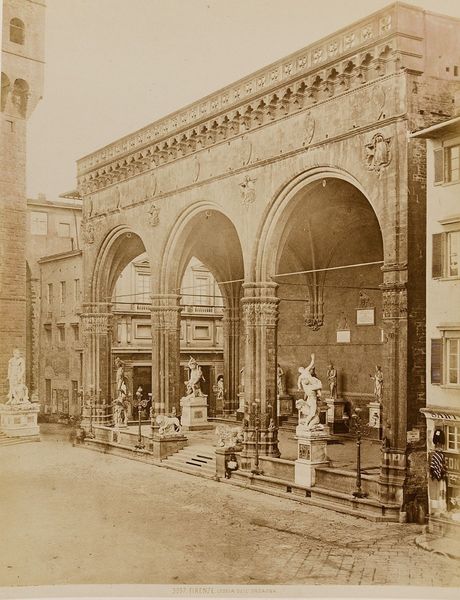
Titel: Firenze - Loggia dell'Orgagna
Künstler: Giacomo Brogi
Standort: Hamburg
Institution: Museum für Kunst und Gewerbe Hamburg
Schlagwörter: stadt, fassade, ort, dorf, foto, fotografie, photographie, stadtansicht, arkade, loggia, photo, profanarchitektur, piazza, architekturfotografie, albumin, lichtbild, sachfotografie, historische, architekturphotographie, signoria, bildwerke, angewandte und bildende kunst, hessische systematik, schwarzweißpositivverfahren, silbersalzverfahren, schwarzweißfotografie, gebäude, örtlichkeit, straße, stätte, objektstudien, sachphotographie, straßen, plätze, albuminpapier, lanzi, orcagna